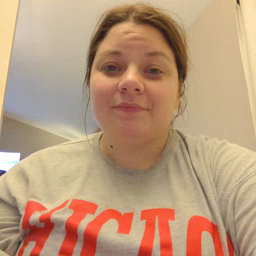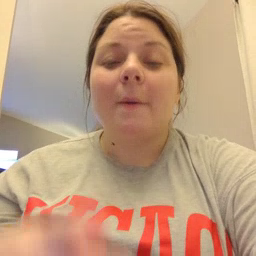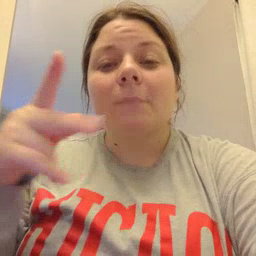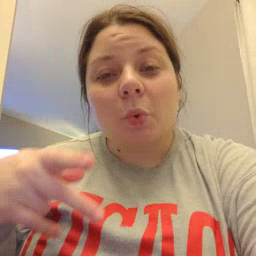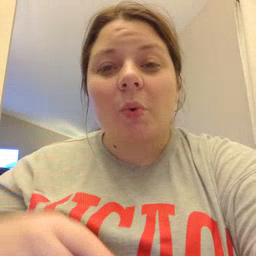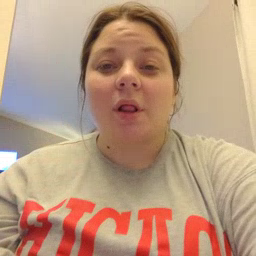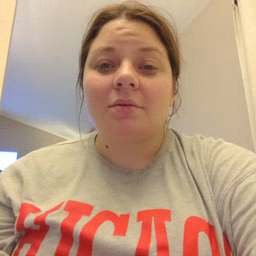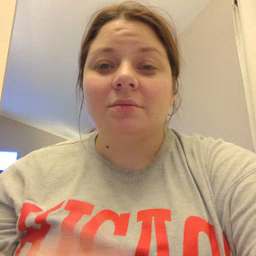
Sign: pool